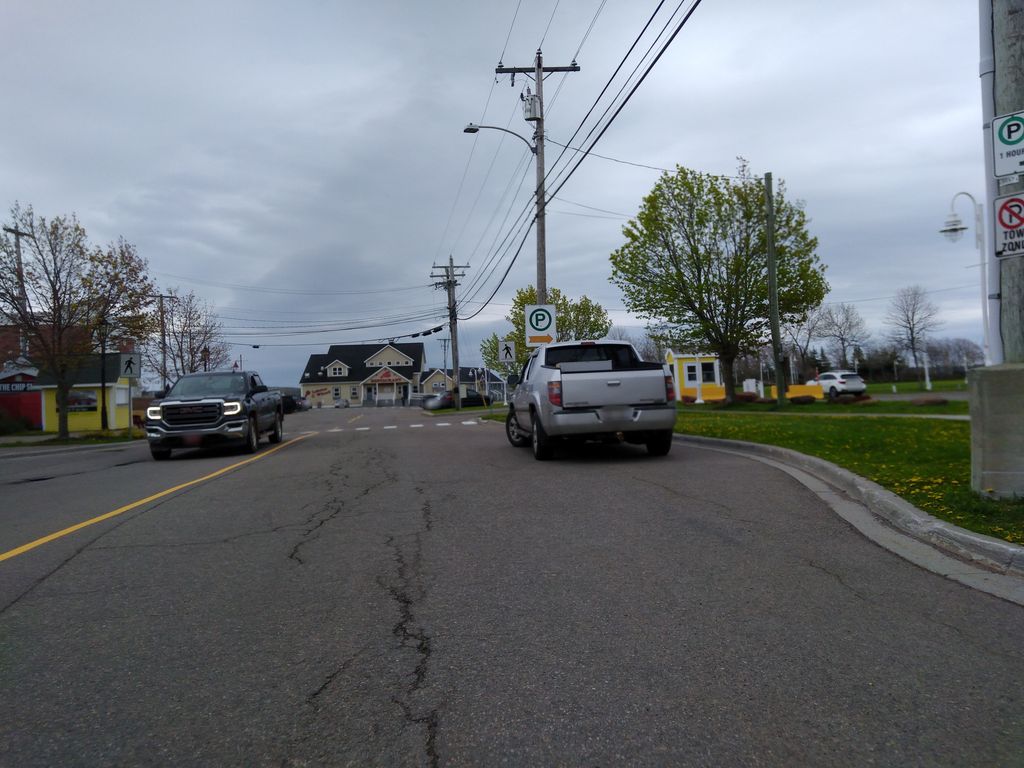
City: charlottetown